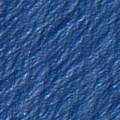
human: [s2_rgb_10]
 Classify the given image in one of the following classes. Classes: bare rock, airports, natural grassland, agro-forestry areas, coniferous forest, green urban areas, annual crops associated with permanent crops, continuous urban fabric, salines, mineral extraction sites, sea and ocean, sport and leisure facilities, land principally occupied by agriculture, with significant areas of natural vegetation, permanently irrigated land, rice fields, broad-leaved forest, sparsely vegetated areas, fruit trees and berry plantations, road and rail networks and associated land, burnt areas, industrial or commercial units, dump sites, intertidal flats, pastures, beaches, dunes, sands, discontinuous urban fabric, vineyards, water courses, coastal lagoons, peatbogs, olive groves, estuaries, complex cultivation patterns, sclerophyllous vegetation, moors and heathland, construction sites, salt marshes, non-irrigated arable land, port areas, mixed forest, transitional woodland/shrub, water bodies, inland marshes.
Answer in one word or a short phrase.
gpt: sea and ocean